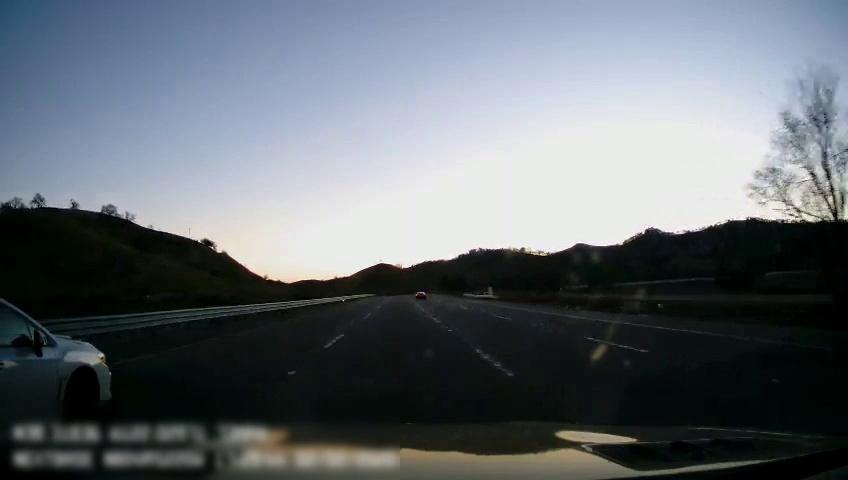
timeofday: Day
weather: Sunny
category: Drivable Space
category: Vehicles | Car
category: Vehicles | Car
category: Lanes | Current Lane
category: Lanes | Current Lane
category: Lanes | Alternate Lane
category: Lanes | Alternate Lane
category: Lanes | Alternate Lane